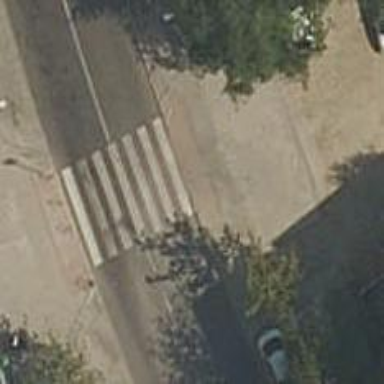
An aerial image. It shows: Zebra crossing on the road.